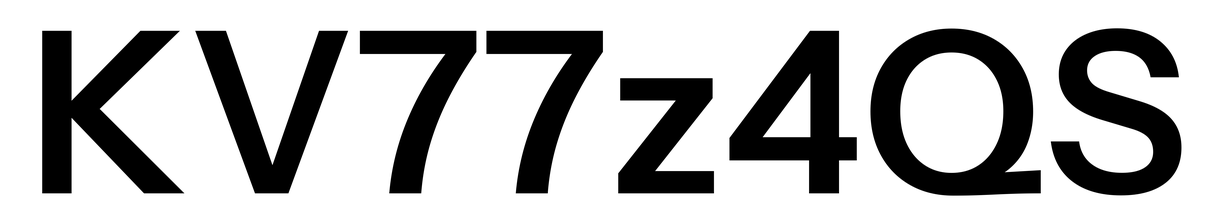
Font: InstrumentSans_SemiBold